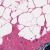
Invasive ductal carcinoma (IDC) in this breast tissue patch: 0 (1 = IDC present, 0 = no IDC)